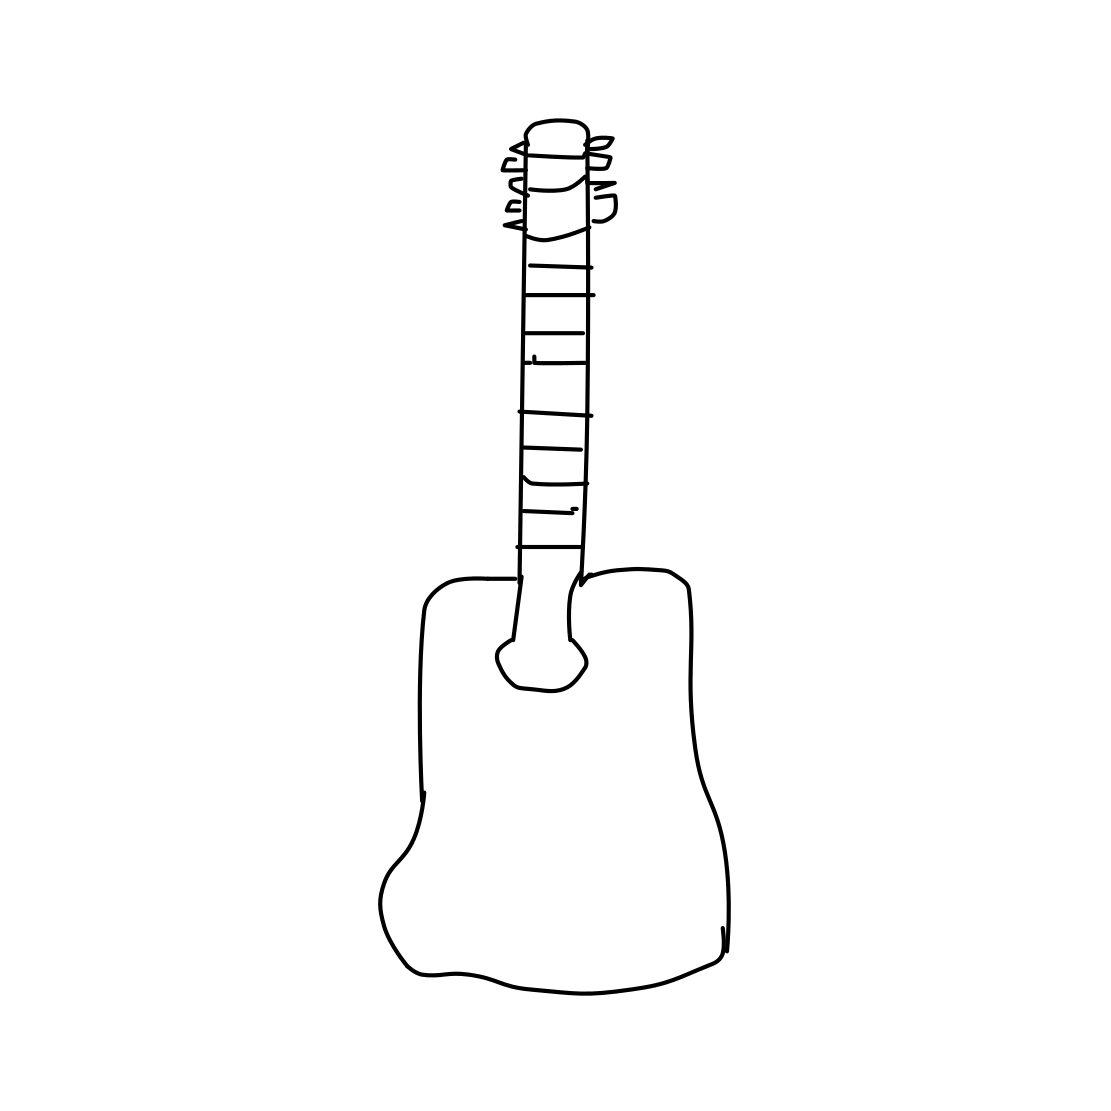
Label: guitar